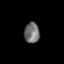
Tissue: prostate
Cell type: Fibroblasts
Senescence score: 0.697
Nuclear area (px): 309
Mean DAPI intensity: 111.515